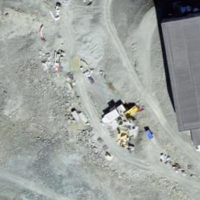
EUNIS habitat code: 48
Species observed at this site:
Capra ibex